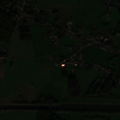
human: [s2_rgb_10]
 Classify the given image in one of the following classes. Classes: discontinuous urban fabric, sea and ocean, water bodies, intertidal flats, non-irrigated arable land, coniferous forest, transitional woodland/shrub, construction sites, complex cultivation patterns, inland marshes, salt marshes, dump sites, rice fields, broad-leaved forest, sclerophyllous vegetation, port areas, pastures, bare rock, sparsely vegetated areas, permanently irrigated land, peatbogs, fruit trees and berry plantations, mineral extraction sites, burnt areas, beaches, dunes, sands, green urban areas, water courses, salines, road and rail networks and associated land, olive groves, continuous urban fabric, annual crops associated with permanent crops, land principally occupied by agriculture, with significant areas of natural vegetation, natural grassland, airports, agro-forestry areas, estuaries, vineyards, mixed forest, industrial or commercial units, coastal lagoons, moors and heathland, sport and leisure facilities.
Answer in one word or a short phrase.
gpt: discontinuous urban fabric, non-irrigated arable land, complex cultivation patterns, land principally occupied by agriculture, with significant areas of natural vegetation, broad-leaved forest